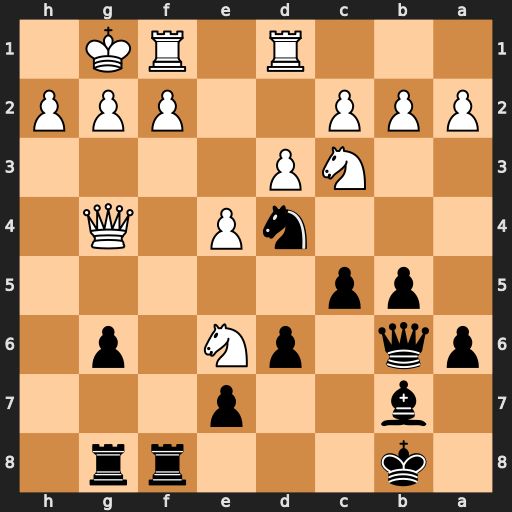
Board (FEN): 1k3rr1/1b2p3/pq1pN1p1/1pp5/3nP1Q1/2NP4/PPP2PPP/3R1RK1
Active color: b
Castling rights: -
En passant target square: -
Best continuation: Bc8 Nd5 Qb7